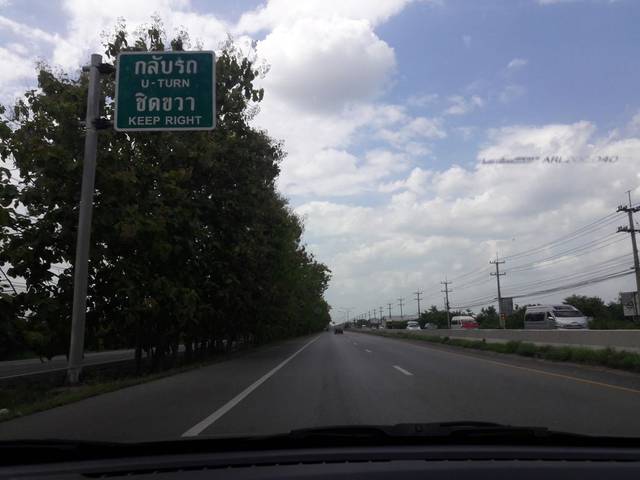
Region: Thailand
Coordinates: 13.182, 99.835